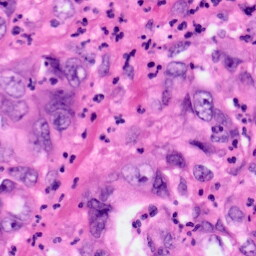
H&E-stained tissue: Pancreatic